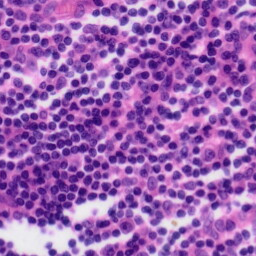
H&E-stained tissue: Tonsil